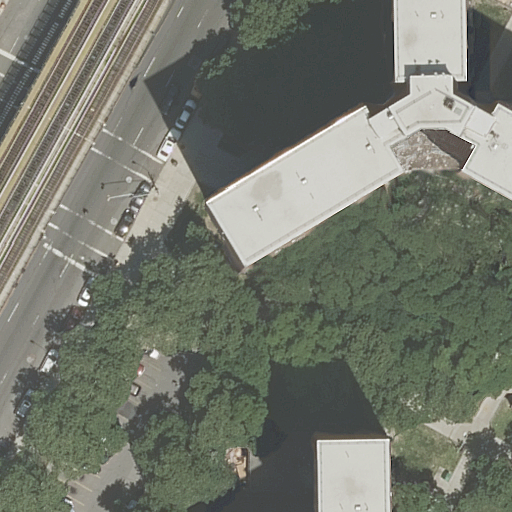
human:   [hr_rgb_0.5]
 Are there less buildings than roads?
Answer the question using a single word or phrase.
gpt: yes

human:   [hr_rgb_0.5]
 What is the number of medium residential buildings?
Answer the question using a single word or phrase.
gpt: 1

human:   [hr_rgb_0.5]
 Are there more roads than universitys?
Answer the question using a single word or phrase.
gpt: yes

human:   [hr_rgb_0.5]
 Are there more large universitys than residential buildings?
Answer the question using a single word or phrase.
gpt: no

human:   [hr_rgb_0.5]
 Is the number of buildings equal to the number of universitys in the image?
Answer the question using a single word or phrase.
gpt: no

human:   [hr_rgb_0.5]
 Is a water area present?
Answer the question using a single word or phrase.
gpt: no

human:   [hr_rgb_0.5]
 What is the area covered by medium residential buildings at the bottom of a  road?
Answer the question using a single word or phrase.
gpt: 329m2

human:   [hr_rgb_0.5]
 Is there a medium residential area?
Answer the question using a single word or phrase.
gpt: no

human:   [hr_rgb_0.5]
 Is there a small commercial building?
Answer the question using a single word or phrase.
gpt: no

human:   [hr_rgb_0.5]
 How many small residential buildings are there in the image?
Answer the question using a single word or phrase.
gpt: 0

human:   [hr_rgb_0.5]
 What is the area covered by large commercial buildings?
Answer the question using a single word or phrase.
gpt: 0m2

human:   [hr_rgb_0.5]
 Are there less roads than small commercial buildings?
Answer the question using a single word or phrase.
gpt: no

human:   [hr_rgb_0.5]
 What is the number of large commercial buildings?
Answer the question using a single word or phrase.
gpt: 0

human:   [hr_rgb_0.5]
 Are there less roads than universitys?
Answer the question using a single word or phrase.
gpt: no

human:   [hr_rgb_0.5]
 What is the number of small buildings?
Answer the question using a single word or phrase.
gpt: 0

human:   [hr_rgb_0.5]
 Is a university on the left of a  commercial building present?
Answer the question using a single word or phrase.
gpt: no

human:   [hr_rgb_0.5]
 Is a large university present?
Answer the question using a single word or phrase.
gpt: yes

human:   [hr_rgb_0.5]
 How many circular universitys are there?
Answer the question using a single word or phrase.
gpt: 0

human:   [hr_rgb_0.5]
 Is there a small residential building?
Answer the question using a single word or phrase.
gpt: no

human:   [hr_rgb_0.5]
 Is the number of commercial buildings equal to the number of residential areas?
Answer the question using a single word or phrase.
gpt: no

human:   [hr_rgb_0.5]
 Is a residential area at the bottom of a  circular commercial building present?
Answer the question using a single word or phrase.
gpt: no

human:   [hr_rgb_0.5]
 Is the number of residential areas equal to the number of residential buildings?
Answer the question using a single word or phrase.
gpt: no

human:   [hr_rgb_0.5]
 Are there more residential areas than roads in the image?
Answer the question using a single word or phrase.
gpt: no

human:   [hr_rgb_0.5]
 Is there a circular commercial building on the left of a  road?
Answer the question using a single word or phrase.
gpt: no

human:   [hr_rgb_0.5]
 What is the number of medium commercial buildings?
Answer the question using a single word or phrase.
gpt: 0

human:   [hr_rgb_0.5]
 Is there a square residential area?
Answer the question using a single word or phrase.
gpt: no

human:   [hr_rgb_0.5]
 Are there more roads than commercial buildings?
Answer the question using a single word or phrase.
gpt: yes

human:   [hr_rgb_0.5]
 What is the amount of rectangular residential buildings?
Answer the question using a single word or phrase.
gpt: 0

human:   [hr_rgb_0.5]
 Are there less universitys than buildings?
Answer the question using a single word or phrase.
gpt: yes

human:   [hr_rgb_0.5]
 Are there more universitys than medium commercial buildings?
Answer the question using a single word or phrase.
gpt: yes

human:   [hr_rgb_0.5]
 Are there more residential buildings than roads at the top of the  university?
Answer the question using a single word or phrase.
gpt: yes

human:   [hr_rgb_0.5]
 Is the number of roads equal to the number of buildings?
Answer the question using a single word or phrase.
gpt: no

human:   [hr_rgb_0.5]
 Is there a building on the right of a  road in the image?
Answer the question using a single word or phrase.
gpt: yes

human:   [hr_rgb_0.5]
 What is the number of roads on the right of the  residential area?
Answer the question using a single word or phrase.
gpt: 0

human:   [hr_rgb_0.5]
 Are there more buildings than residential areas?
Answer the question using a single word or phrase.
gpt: yes

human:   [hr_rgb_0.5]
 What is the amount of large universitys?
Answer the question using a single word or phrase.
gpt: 1